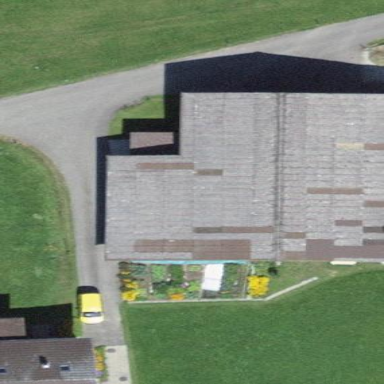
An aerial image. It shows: Farm auxiliary building.